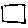
Label: square